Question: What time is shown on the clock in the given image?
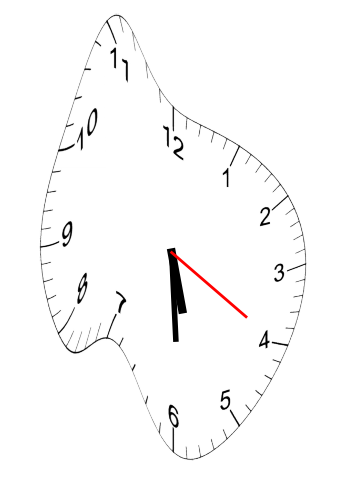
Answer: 05:29:20